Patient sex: M
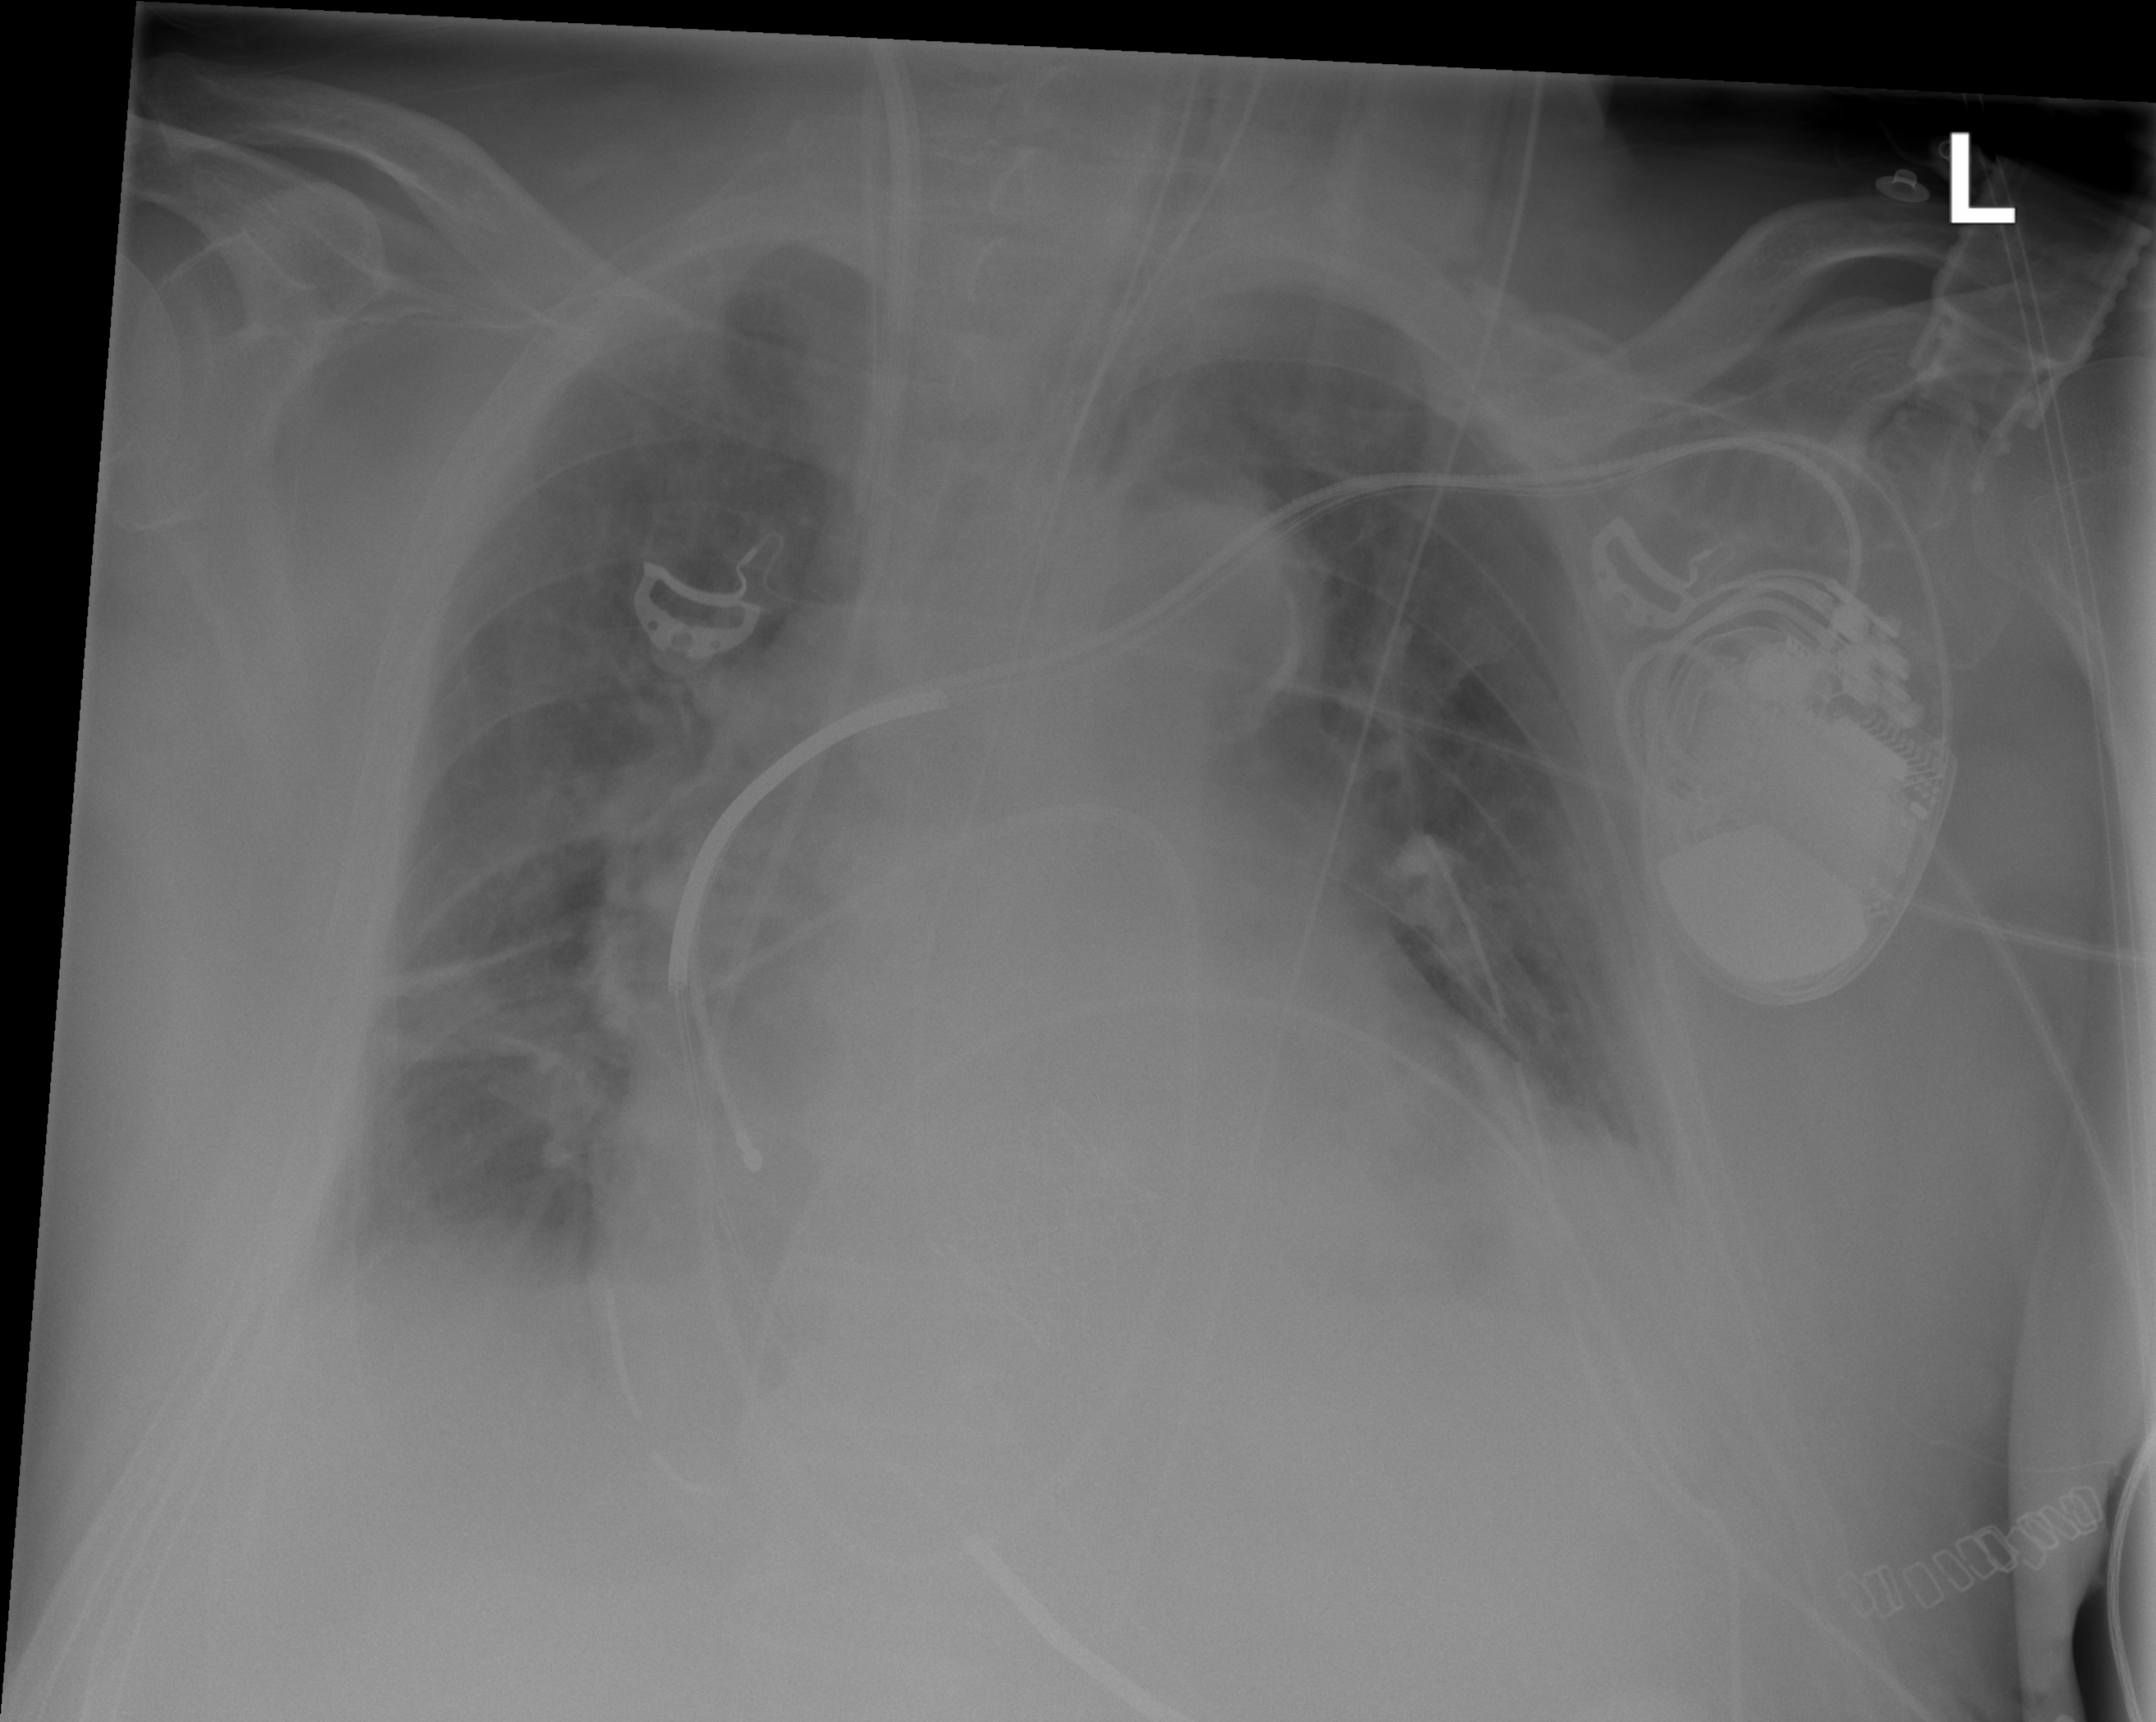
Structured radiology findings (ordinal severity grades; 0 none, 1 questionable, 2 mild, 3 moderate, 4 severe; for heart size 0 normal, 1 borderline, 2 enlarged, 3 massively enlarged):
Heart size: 3
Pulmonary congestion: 2
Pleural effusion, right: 2
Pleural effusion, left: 2
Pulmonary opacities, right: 0
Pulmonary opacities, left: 1
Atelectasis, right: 2
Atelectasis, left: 2